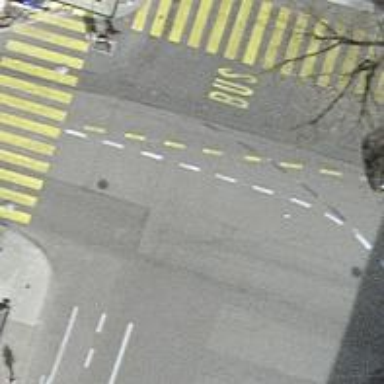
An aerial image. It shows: Road with traffic signals.